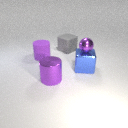
large blue metal cube to the right of large gray rubber cube